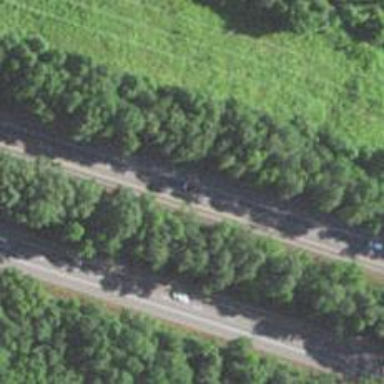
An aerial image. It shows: Motorway.